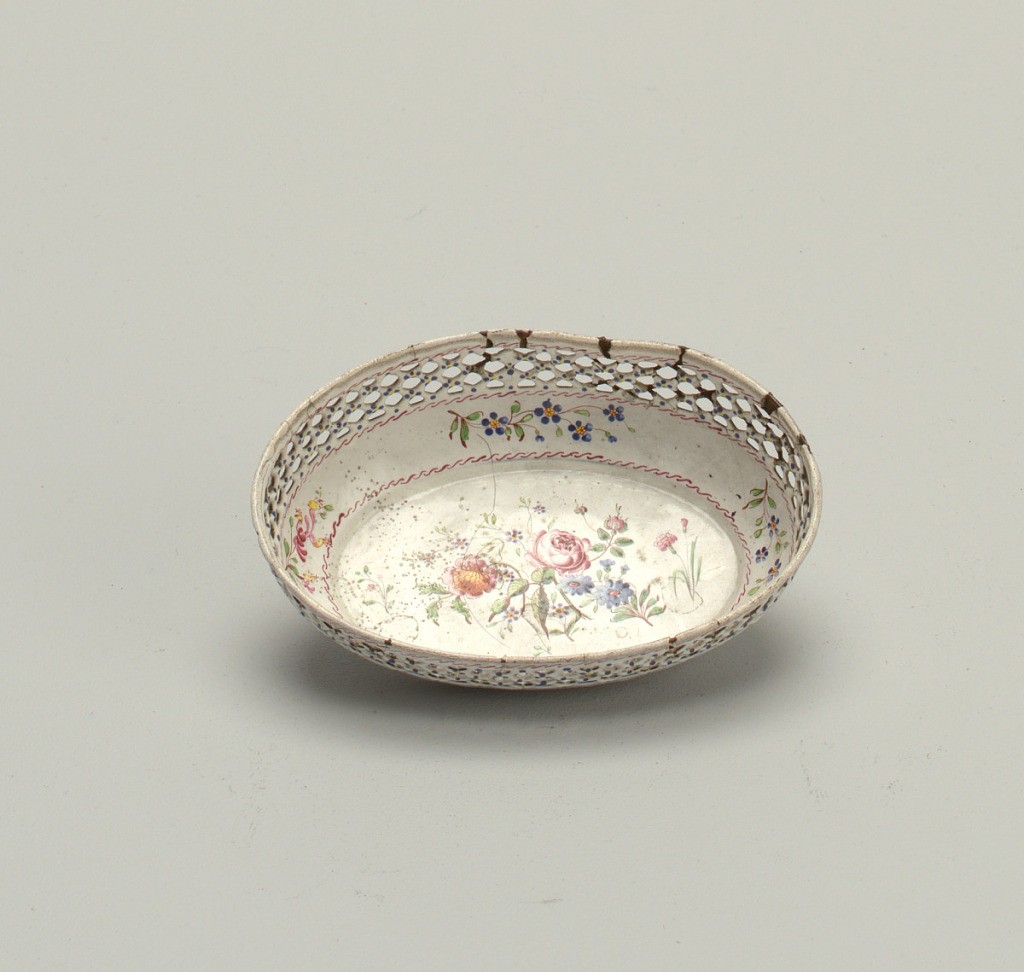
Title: Basket
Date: ca. 1750
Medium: Enamel, coooper
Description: Cygl, pierced sides; white field decorated on inside with stipple and floral designs on outside with stipple designs, in color.